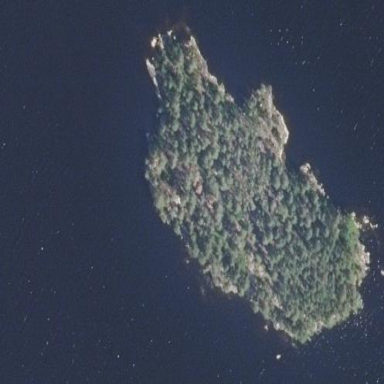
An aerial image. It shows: Islet covered with woodland.